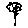
Label: flower